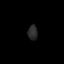
Tissue: prostate
Cell type: Myeloid cells
Senescence score: 0.718
Nuclear area (px): 143
Mean DAPI intensity: 42.133